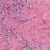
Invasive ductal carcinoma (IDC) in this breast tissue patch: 0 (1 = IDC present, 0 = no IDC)